Question: I want to apply z-index to each of the nested divs. Its to hard to code css for every div in style.css. So that i'm using jquery to fetch this goal but no luck. Here's the code:
HTML Code
'''
<div class="row grid-items">
<div class="item col-lg-4">
Box 1
<p></p>
</div>
<div class="item col-lg-4">
Box 2
<p></p>
</div>
<div class="item col-lg-4">
Box 3
<p></p>
</div>
<div class="item col-lg-4">
Box 4
<p></p>
</div>
<div class="item col-lg-4">
Box 5
<p></p>
</div>
<div class="item col-lg-4">
Box 6
<p></p>
</div>
<div class="item col-lg-4">
Box 7
<p></p>
</div>
<div class="item col-lg-4">
Box 8
<p></p>
</div>
</div>
'''
Jquery Code
'''
$no_of_items = $('.grid-items .item').length;
for ($j = $no_of_items; $j > 0; $j--) {
console.log($j);
$('.grid-items .item').css('z-index', $j);
};
'''
output:

i need z-index (8,7,6,5,4,3,2,1)
Thanks in advance
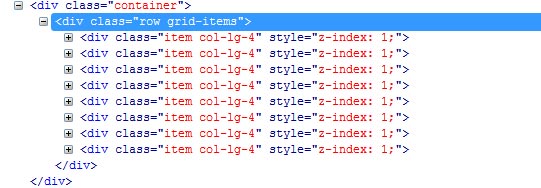
Answer: Use:
'''
var len=$('.grid-items .item').length;
$('.grid-items .item').each(function(i){
$(this).css('z-index',len-i)
});
'''
Much Better approach by Squint.
'''
var len=$('.grid-items .item').length;
$('.grid-items .item').css('z-index', function(i){ return len-i; })
'''
<URL>